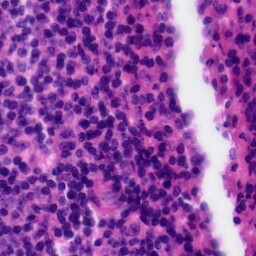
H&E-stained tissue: Tonsil